Question:
Hi,
I am taking gridview, with in grid use the dropdown based on customer retrieve the database values in dropdown, but my issue is with in dropdown (second column)is taking, so customer select the that field open the new page and add the values, after adding the item automatically close the page and mainpage dropdown automatically added without disturbing the other values how is it possible?
'''
I am using ASP.NET2.0
'''
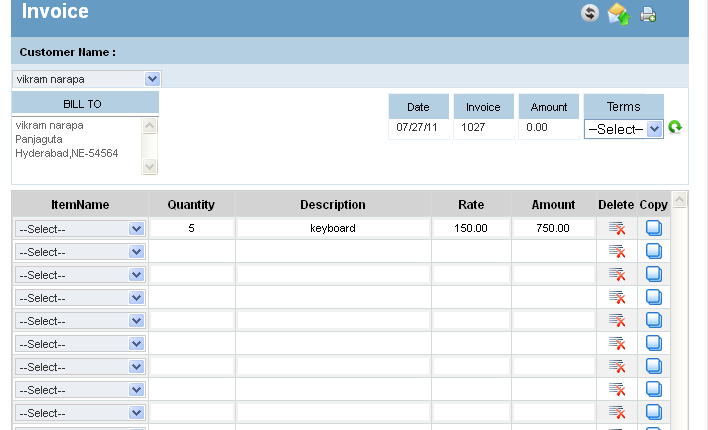
Answer: Just to make sure I'm on the right page: You have a drop down list with items. Picking an item from the list shows data related to that item in a GridView. Picking the second item on the list, "Add New Item", shows a different window which allows you to add a new item. You don't want the process of adding a new item to interupt any activities going on on the GridView page. After adding a new item you want the items listed in the DropDownList to automatically update.
I would suggest using AJAX with a Modal dialog box for adding the item and a web service/page method to handle the actual adding process behind the scenes. Then use javascript to add the new item to the dropdownlist.